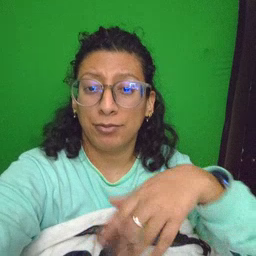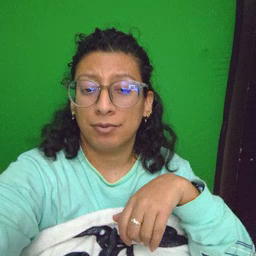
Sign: after